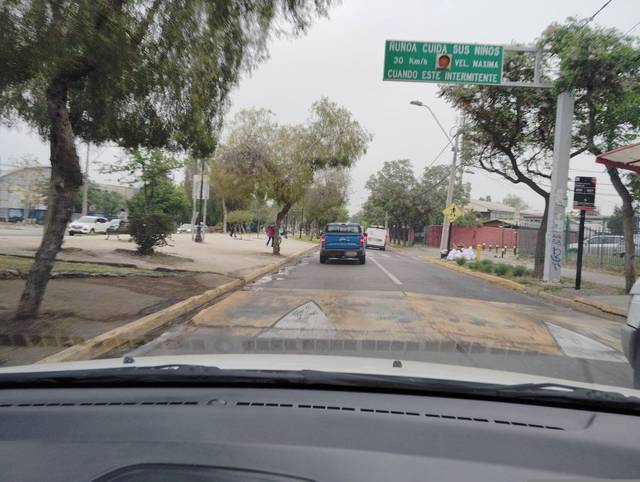
Region: Chile
Coordinates: -33.47, -70.578